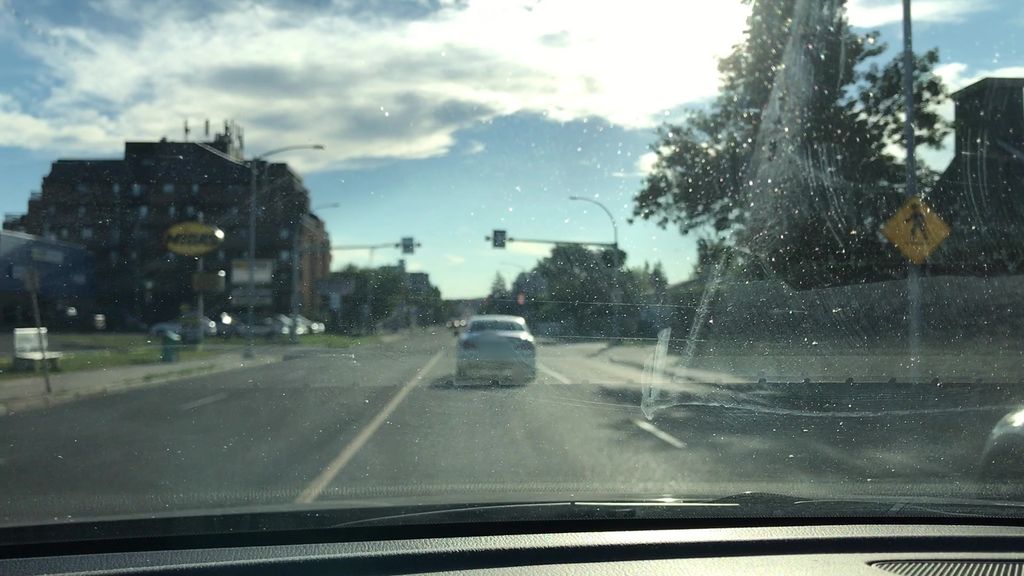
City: calgary